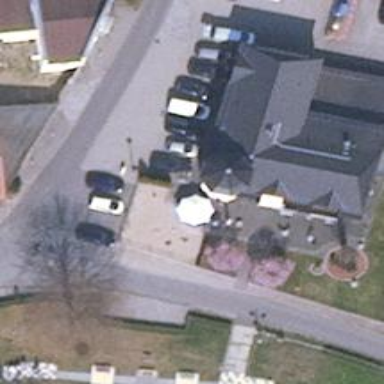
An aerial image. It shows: Restaurant.